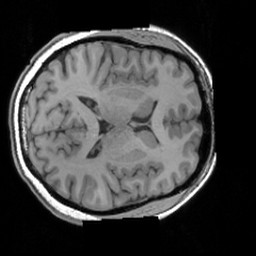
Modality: T1w
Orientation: axial
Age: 28
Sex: female
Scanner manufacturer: siemens
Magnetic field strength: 3 T
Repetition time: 1.63 s
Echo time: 0.00311 s